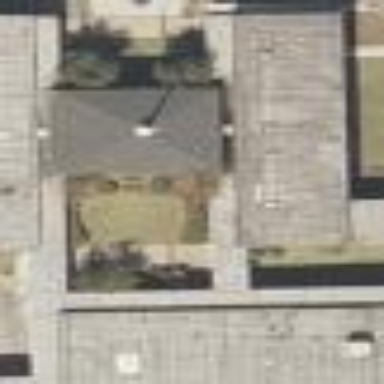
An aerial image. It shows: Close-up view of roof part of building.